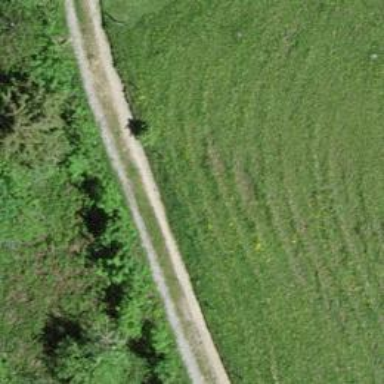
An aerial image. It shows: Paved track with grade 3 quality.